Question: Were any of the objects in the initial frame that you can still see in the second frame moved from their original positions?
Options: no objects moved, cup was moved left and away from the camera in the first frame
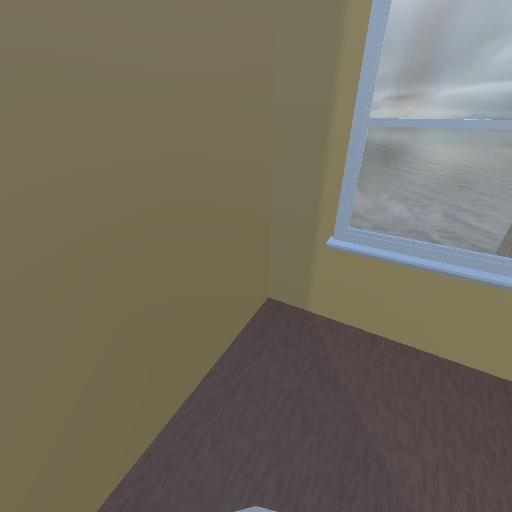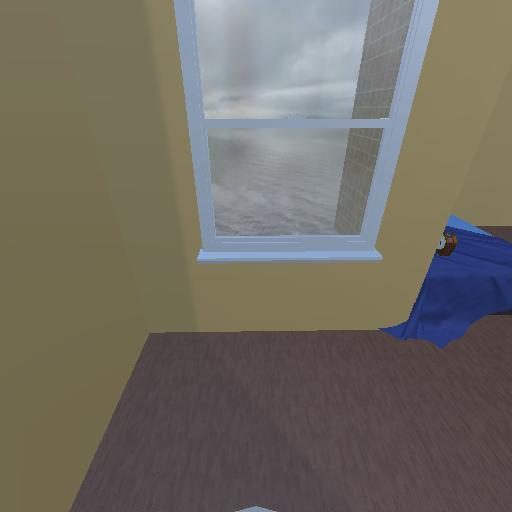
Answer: no objects moved